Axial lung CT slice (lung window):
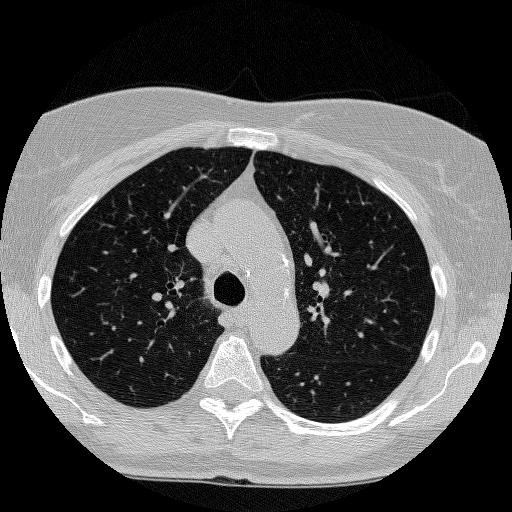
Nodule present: no